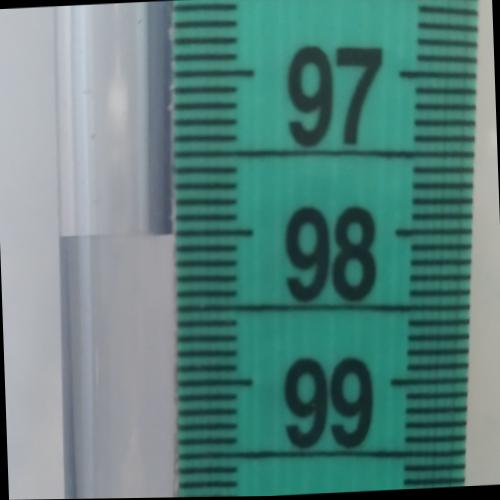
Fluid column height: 98.0 cm